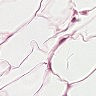
Metastatic tissue present: no